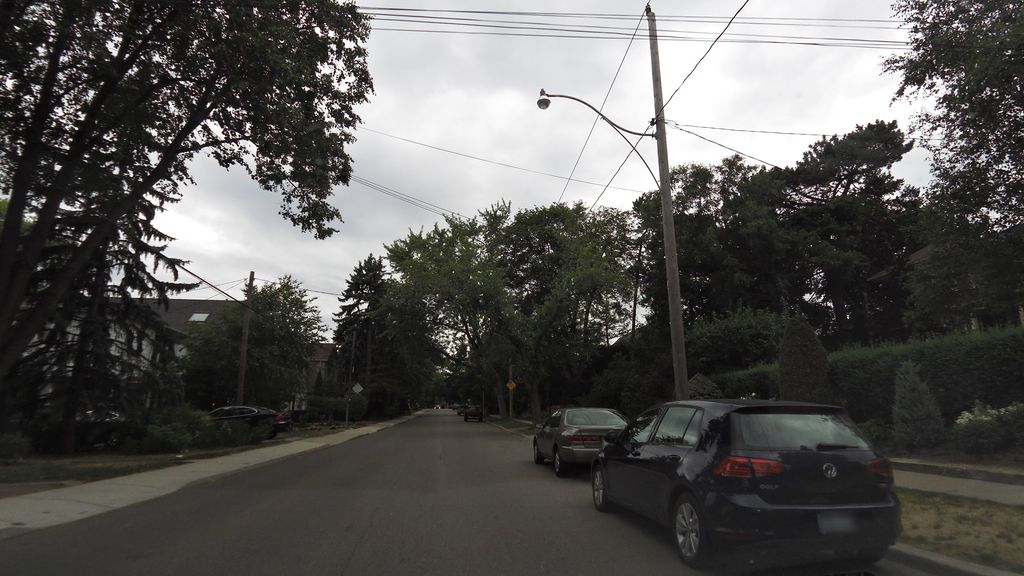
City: toronto